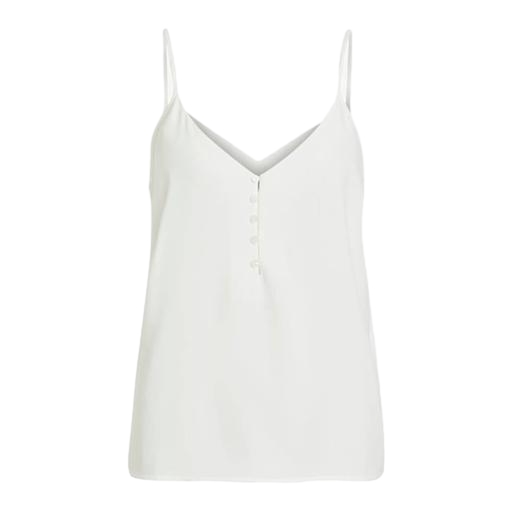
white button front barcelona cami, white sleeveless button, white v-neck cami, white background